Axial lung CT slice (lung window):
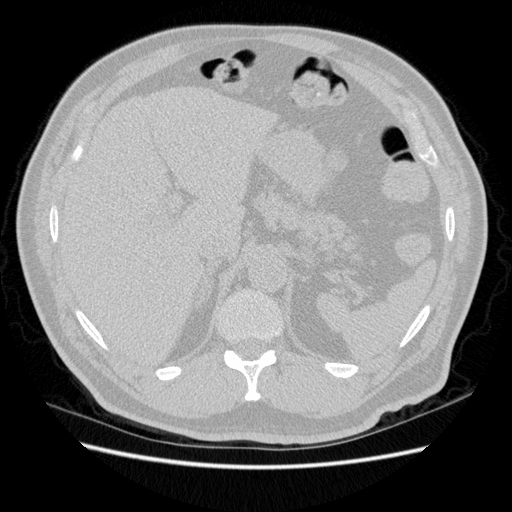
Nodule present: no